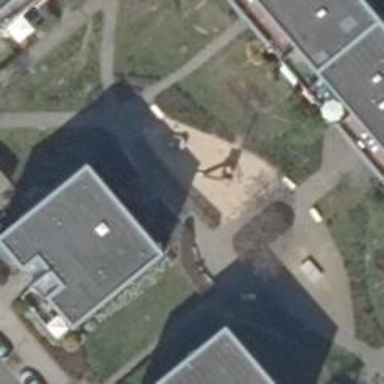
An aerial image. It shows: Playground with various play structures.